【题型】选择题　【知识点】立体几何　【难度】easy
下列三种叙述，正确的有( )

① 用一个平面去截棱锥，棱锥底面和截面之间的部分是棱台；

② 两个面平行且相似，其余各面都是梯形的多面体是棱台；

③ 有两个面互相平行，其余四个面都是等腰梯形的六面体是棱台．

A. $0$个 \quad B. $1$个 \quad C. $2$个 \quad D. $3$个
【解答】
【答案】A

\vspace{0.5em}

【解析】①中的平面不一定平行于底面，故①错误；②③可用反例去检验，如图所示，侧棱延长线不能相交于一点，故②③错． 故选 A．

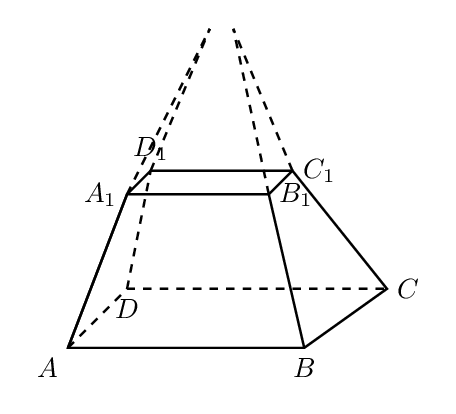